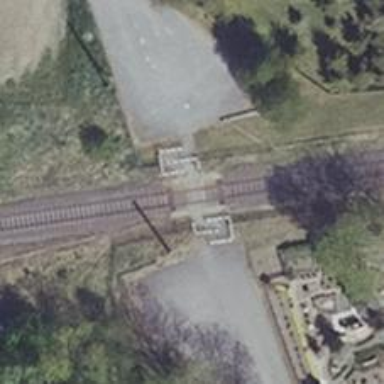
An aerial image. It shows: Uncontrolled railway crossing.